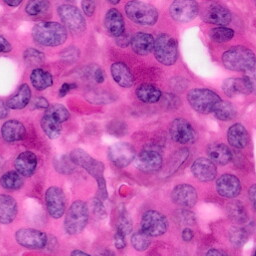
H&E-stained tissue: Pancreatic